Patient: sex M, age 62
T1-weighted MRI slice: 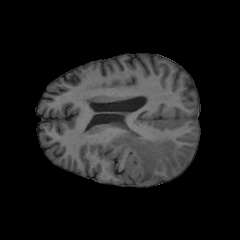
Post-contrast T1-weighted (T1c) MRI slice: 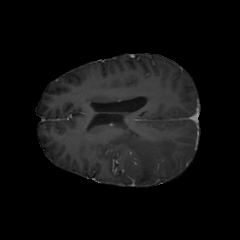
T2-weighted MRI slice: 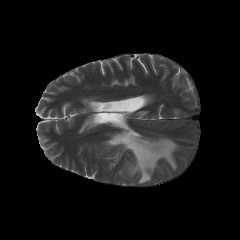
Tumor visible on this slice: yes
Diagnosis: Glioblastoma, IDH-wildtype
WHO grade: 4